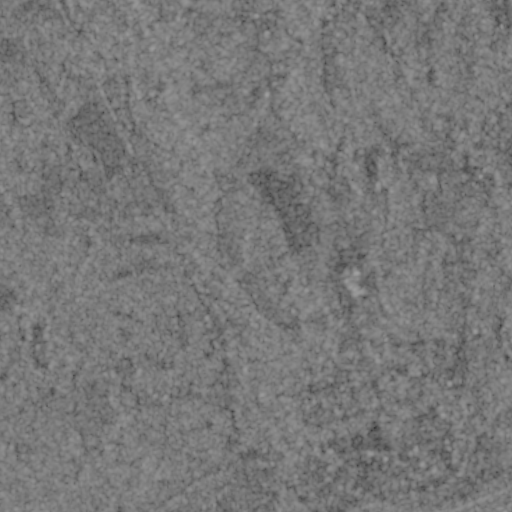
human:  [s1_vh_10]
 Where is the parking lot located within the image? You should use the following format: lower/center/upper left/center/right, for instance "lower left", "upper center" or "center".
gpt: The parking lot is located in the lower center of the image.
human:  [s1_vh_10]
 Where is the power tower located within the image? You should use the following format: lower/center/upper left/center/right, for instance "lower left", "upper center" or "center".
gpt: The power tower is located in the lower left of the image.
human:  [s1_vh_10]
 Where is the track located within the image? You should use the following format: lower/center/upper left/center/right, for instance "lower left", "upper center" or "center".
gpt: The track is located in the lower right of the image.
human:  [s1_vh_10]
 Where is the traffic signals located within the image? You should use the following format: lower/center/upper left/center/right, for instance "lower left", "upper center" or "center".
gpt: The traffic signals is located in the lower right of the image.
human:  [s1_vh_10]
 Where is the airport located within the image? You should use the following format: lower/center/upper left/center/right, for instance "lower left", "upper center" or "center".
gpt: There is no airport in the image.

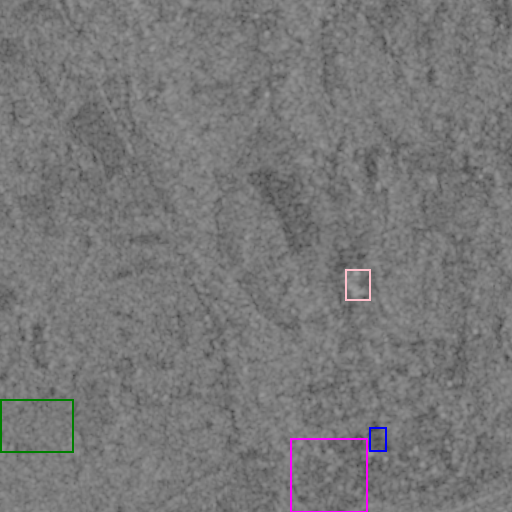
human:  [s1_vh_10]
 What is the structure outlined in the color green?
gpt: The structure outlined in green is a crop field.
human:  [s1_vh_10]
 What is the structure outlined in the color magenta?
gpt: The structure outlined in magenta is a park.
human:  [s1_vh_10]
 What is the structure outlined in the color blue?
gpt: The structure outlined in blue is a track.
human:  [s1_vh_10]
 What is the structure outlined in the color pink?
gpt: The structure outlined in pink is a building.
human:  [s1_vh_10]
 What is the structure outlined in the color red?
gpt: There is no red outline.